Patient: sex M, age 45
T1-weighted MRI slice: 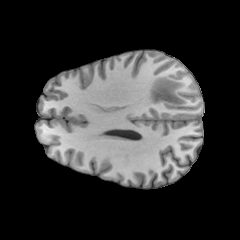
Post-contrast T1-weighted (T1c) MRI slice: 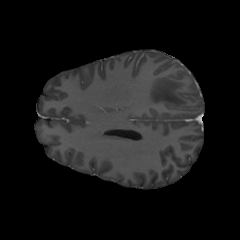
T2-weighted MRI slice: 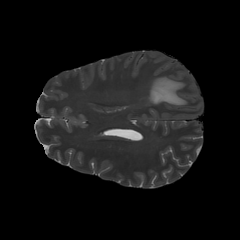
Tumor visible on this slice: yes
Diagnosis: Glioblastoma, IDH-wildtype
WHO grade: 4